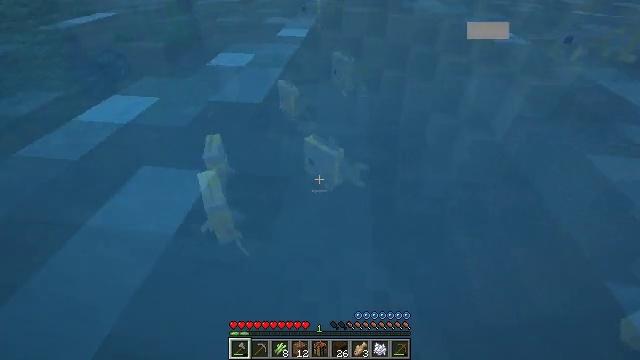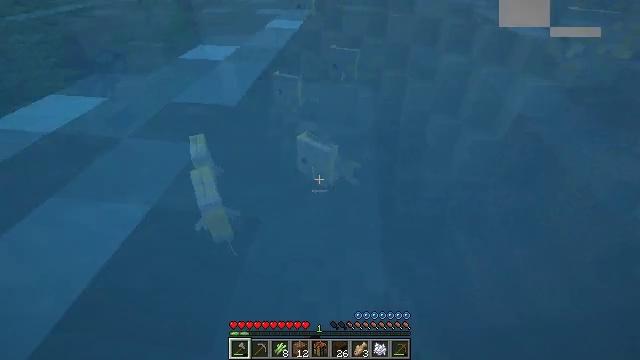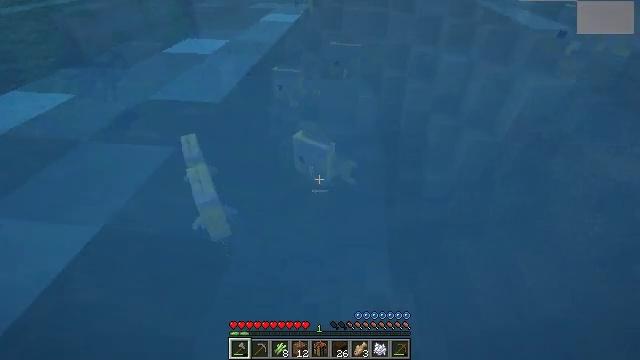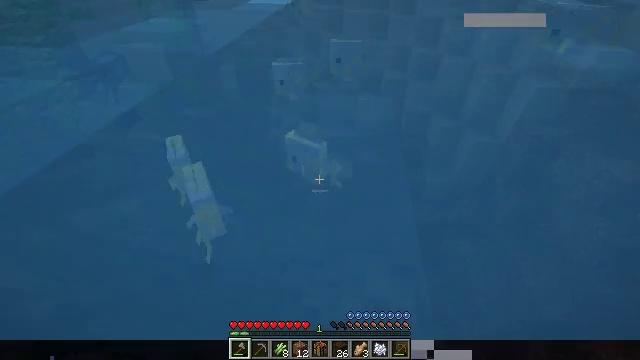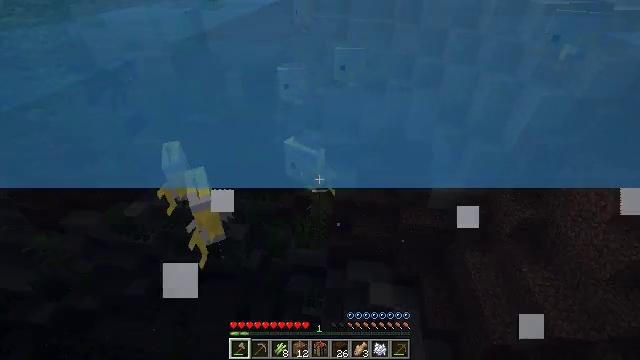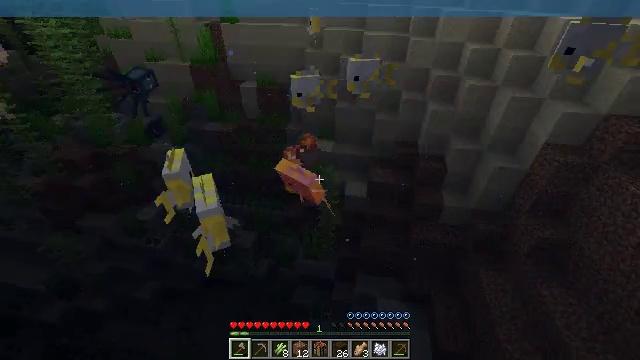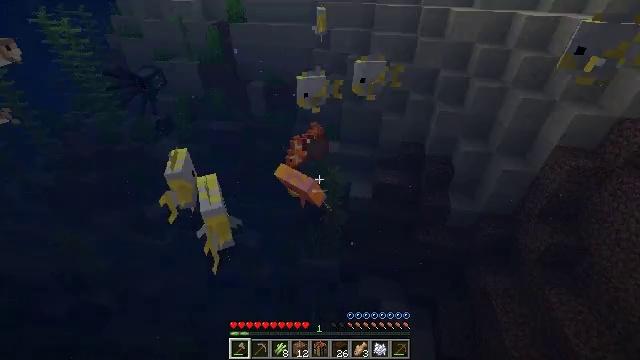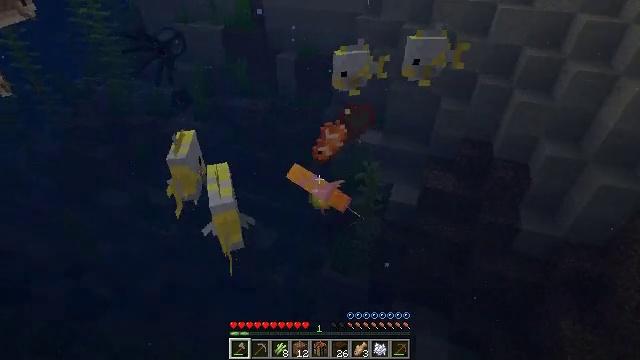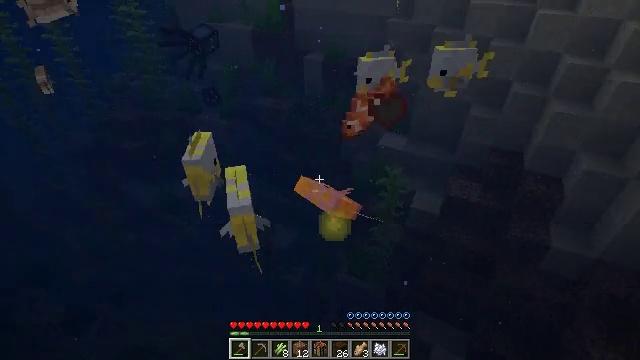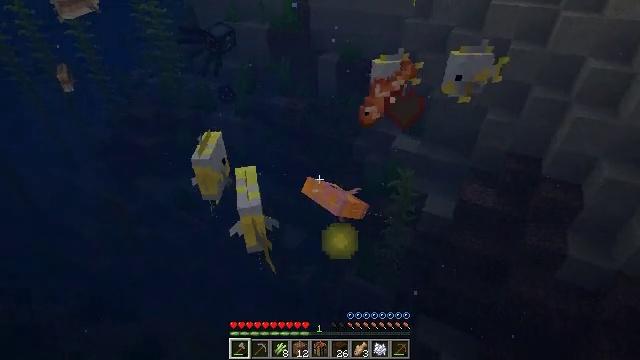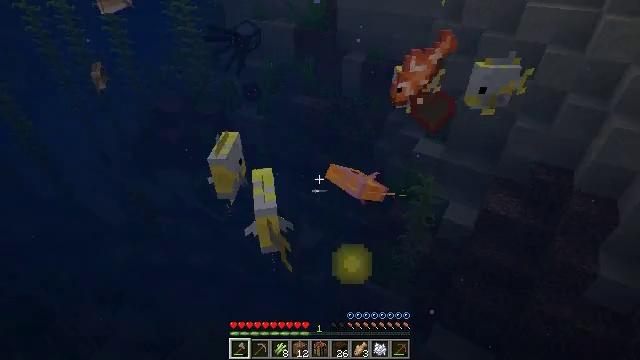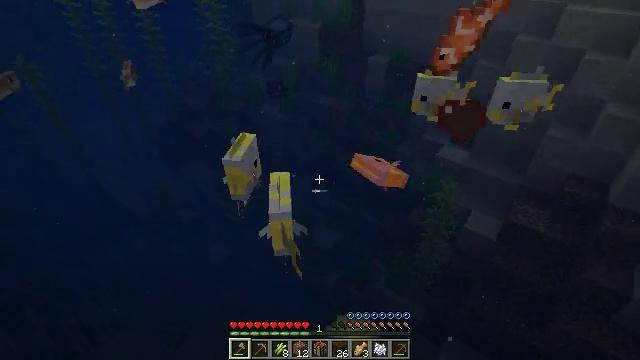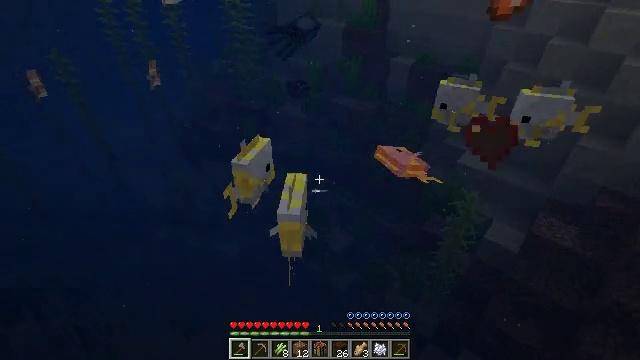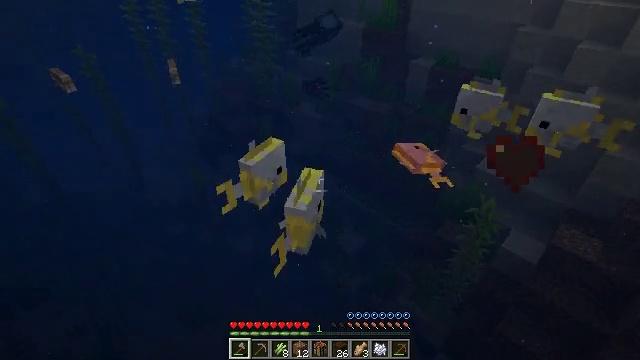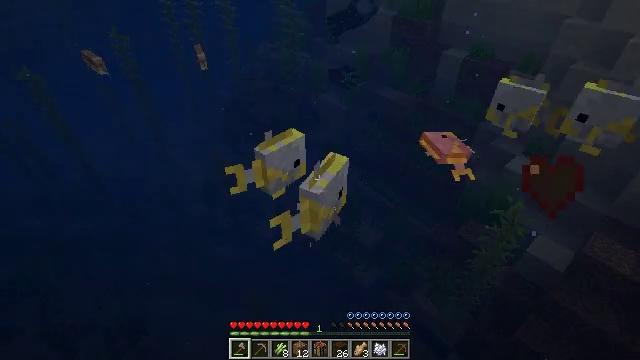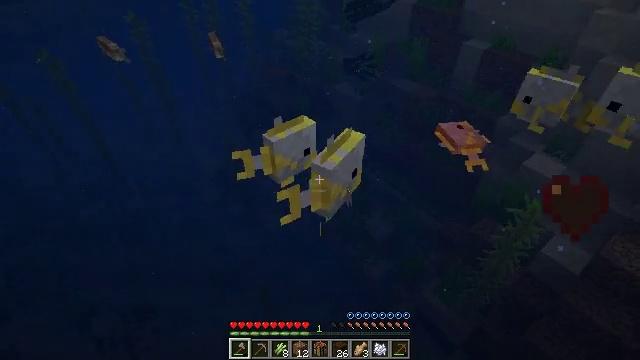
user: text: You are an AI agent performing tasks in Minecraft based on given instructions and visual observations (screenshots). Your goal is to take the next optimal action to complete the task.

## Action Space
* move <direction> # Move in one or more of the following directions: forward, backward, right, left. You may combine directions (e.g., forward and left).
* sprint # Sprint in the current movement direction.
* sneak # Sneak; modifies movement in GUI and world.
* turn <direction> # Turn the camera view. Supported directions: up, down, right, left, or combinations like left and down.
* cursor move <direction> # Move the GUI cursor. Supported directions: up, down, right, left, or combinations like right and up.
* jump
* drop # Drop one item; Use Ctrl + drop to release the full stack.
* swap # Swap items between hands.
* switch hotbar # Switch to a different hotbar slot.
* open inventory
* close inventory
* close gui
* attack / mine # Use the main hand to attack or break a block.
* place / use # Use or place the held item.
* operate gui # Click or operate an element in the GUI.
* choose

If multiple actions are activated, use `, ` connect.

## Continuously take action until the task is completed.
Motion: motion action
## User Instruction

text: Catch and kill the tropical fish.
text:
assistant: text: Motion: attack / mine
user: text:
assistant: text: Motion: attack / mine
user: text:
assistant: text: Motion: no_op
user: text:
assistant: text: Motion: move forward, turn left and up
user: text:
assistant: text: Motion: move forward, turn left and up
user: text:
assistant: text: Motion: move forward, turn left
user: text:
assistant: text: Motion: move forward, turn left
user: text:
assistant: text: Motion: move forward, turn left
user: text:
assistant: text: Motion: move forward, turn left
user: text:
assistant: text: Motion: move forward, turn left
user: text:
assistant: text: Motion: move forward, turn left
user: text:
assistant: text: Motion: move forward, turn left
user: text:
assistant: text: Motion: move forward, turn left
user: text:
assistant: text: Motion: move forward, turn left and down
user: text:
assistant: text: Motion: move forward, turn left and down, attack / mine
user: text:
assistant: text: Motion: move forward, attack / mine
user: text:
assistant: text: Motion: move forward, attack / mine
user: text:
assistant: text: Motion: move forward, attack / mine
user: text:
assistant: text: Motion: turn down, attack / mine
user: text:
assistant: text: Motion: no_op
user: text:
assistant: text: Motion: no_op